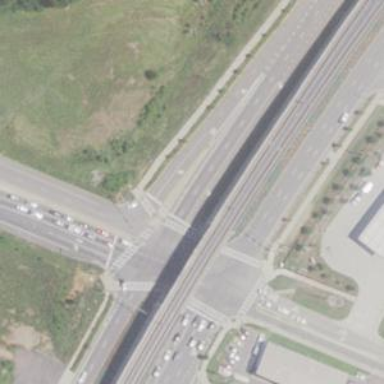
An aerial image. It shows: Bridge for light rail railway electrified with contact line.